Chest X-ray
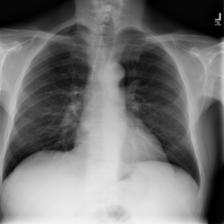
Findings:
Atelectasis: negative
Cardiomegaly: negative
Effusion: negative
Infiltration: positive
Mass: negative
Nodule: negative
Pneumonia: negative
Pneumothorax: negative
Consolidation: negative
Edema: negative
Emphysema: negative
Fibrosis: negative
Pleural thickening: negative
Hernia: negative